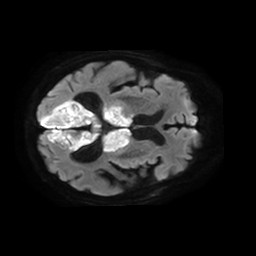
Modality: TRACE
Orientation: axial
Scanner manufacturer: philips
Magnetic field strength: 1.5 T
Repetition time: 3.563 s
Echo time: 0.07039 s